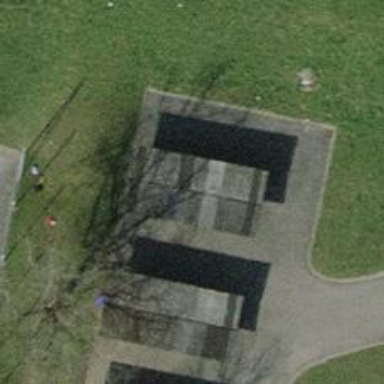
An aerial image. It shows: Bicycle parking facility.